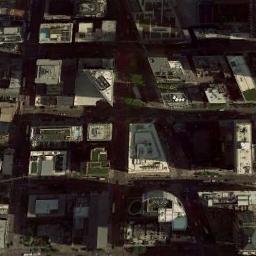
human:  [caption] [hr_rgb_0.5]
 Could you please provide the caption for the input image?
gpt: There are many dense tall buildings and several roads and many trees in a business district .

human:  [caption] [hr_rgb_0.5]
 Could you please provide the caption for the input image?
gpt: A commercial area with lots of buildings arranged neatly and some roads go through the commercial area .

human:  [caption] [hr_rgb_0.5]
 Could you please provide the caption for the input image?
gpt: The houses were arranged in disorder .

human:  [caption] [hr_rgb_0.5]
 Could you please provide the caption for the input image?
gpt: The commercial area is consist of many buildings .

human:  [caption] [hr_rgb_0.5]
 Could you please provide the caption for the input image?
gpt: There are buildings arranged neatly on a commercial area .